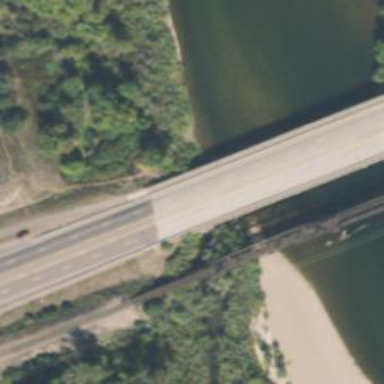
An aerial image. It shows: Trunk road bridge.